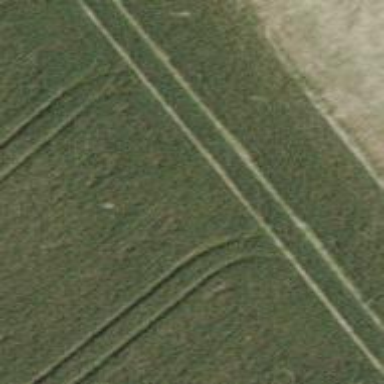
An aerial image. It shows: Grass track.